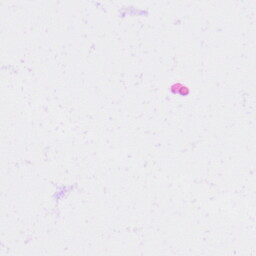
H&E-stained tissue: Skin